Interaction volume radius: 5 \u00c5
Interaction volume height: 15 \u00c5
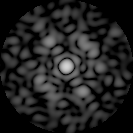
Disorder parameter: 0.7406